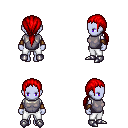
a pixel art fantasy rpg character, female body template, dark elf, purple skin, steel chest armor, white pants, red ponytail hairstyle, leather bracers, metal boots, four views (front, back, left, right), 2x2 character sprite sheet, small pixel art, hard edges, no anti-aliasing